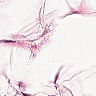
Metastatic tissue present: no